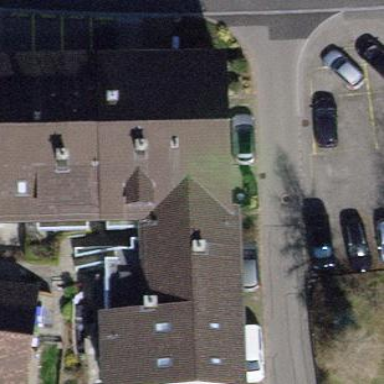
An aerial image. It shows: Building with tiled roof.